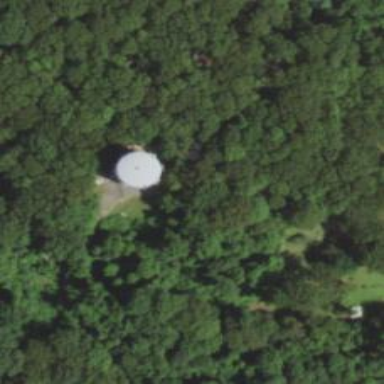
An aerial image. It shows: Water tower that is man-made.